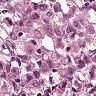
Metastatic tissue present: yes